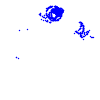
Particle: pion